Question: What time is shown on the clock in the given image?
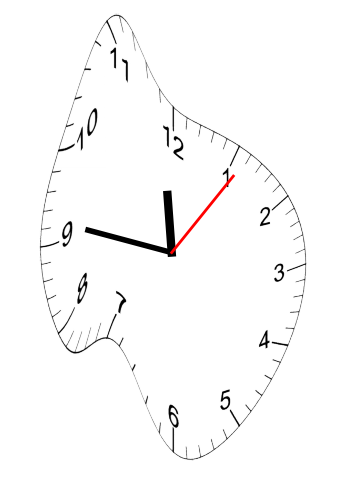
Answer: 11:46:06